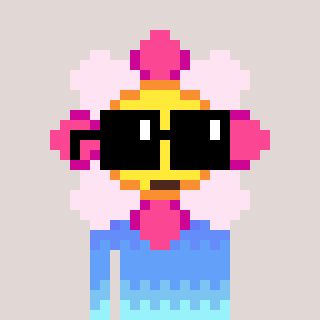
a pixel art character with square black sunglasses, a flower-shaped head and a teal-colored body on a warm background